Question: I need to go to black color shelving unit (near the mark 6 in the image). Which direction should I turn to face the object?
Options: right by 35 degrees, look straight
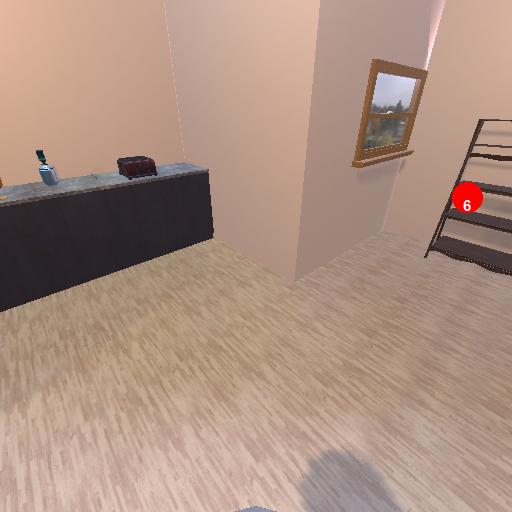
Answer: right by 35 degrees